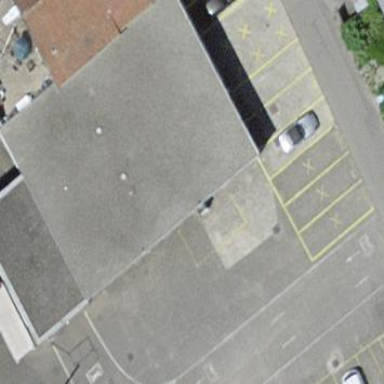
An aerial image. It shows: Building with flat roof.